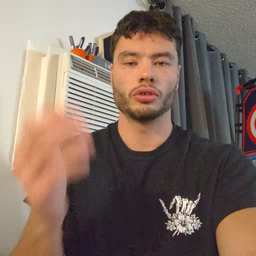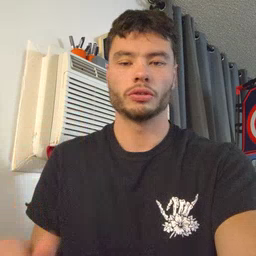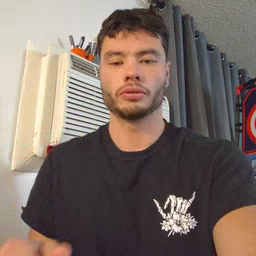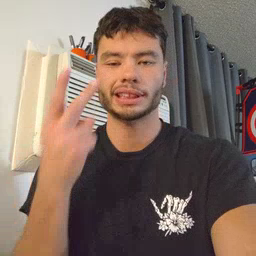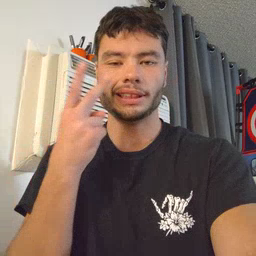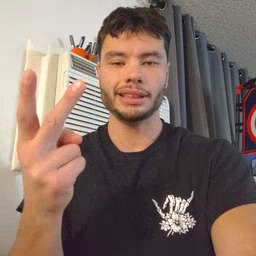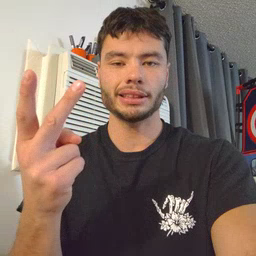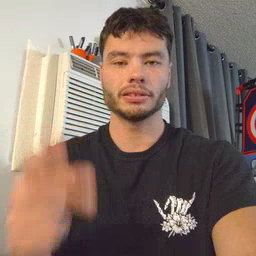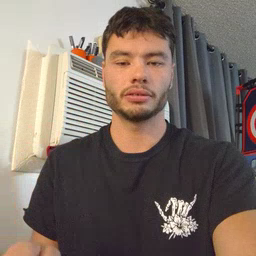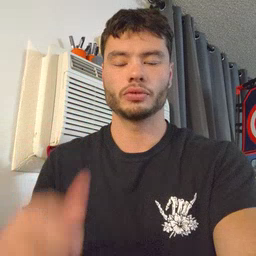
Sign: see